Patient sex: F
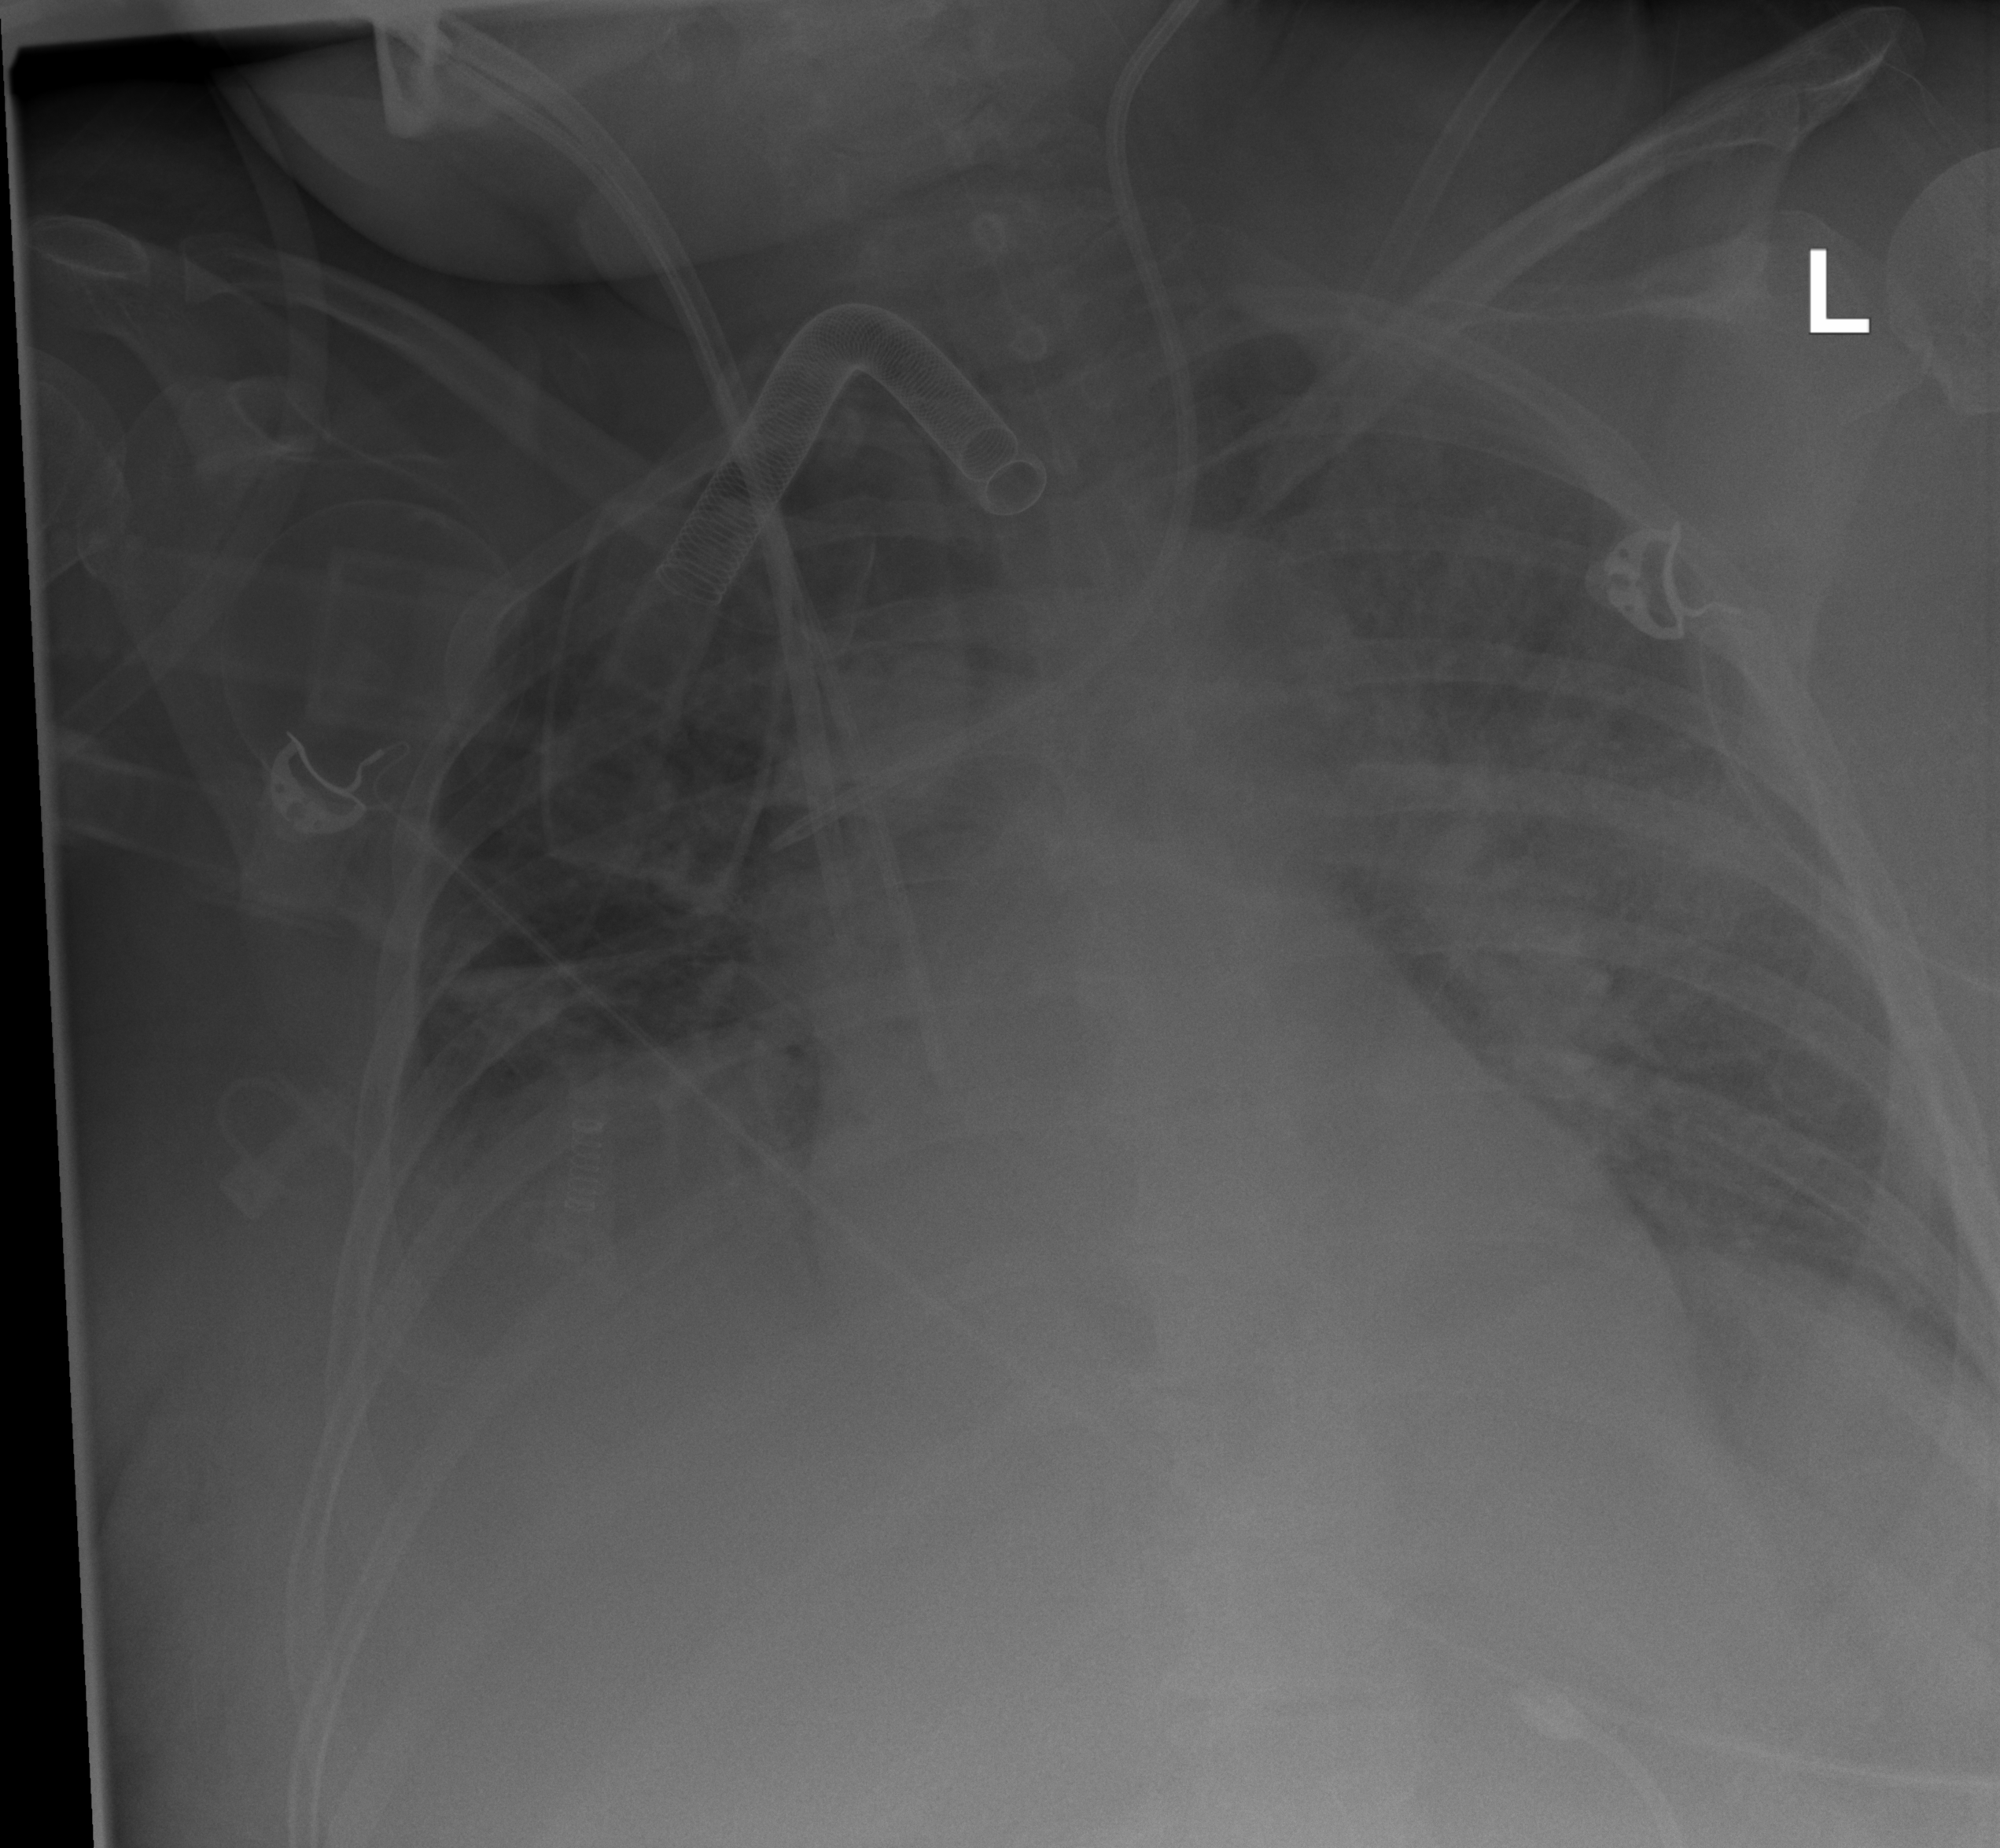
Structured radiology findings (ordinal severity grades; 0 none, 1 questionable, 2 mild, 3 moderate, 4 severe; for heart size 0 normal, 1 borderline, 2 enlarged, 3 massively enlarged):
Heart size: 2
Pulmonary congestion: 2
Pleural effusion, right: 3
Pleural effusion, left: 2
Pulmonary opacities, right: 0
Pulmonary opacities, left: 3
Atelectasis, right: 3
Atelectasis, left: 2